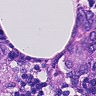
Metastatic tissue present: yes